Aerial crown-view tile of a tropical tree (Barro Colorado Island, Panama), acquired 20250414:
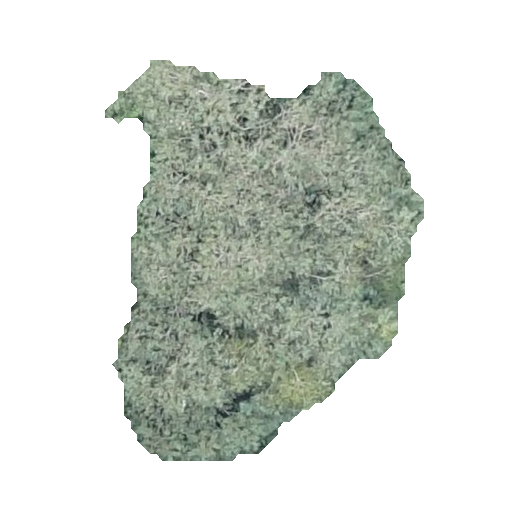
Species: Luehea seemannii
GBIF accepted scientific name: Luehea seemannii
Crown area: 134.398 m²